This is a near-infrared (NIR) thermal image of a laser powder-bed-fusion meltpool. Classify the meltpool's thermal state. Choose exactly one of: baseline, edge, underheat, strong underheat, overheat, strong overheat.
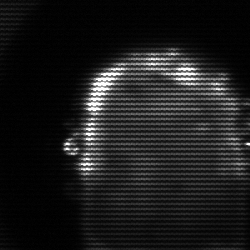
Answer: baseline